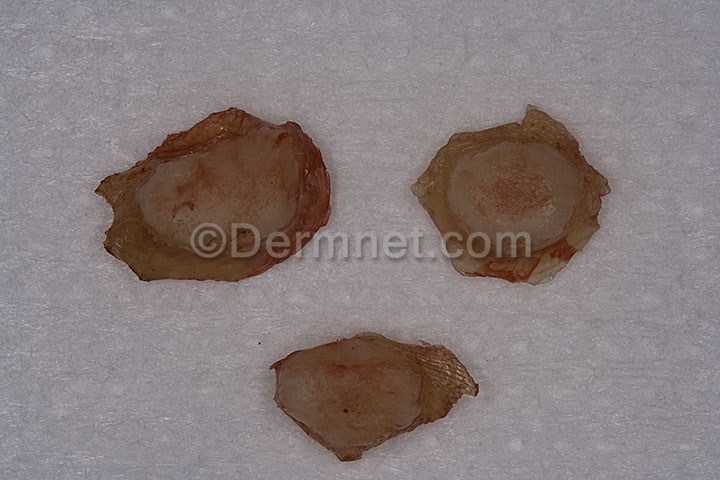
Disease: Warts Molluscum and other Viral Infections